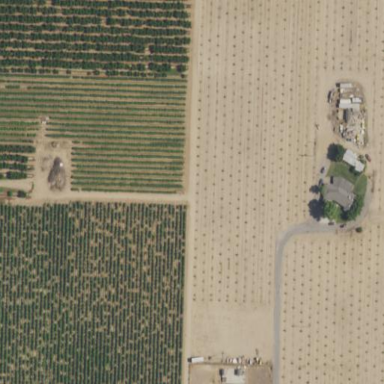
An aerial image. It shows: Open space property with vineyard.